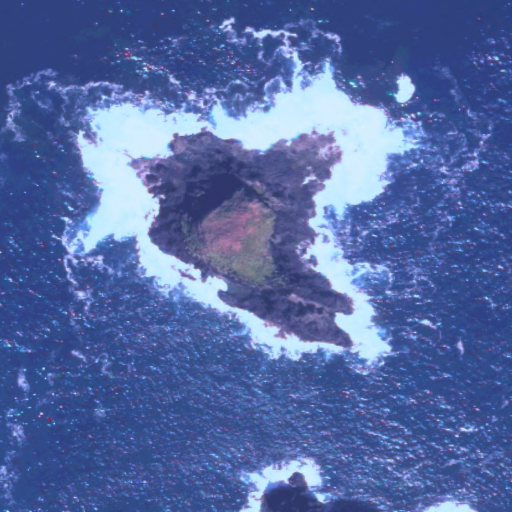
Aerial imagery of island in Hawaii named Mokuʻaeʻae containing only unknown